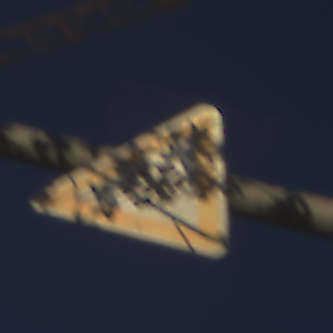
Verkehrszeichen: SchneeOderEisglaette
Umgebung: Outdoor, Urban
Tageszeit: MorningAfternoon
Wetter: Clear
Licht: Natural
Jahreszeit: NotSpecified
Kontrast: HighContrast